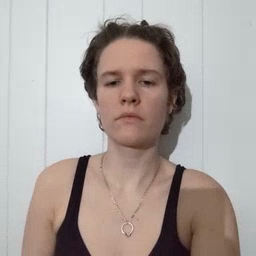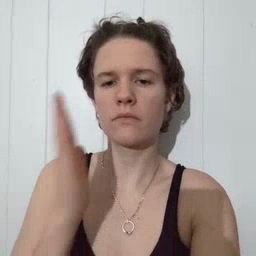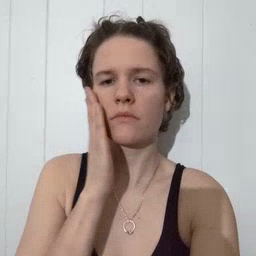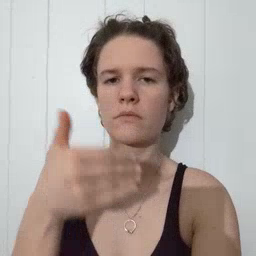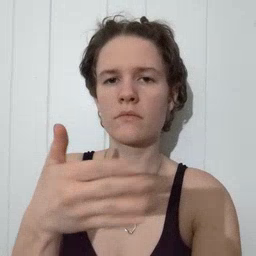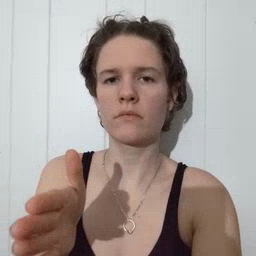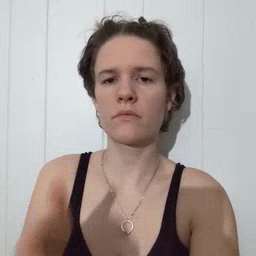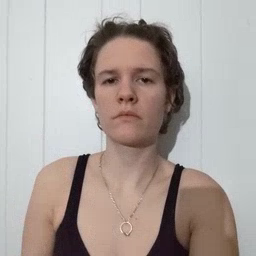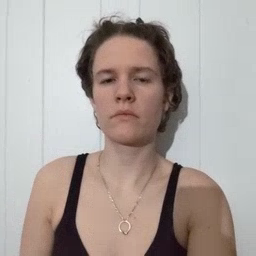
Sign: bedroom